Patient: sex F, age 39
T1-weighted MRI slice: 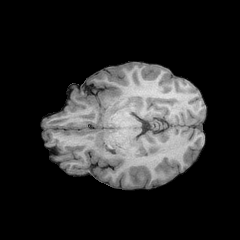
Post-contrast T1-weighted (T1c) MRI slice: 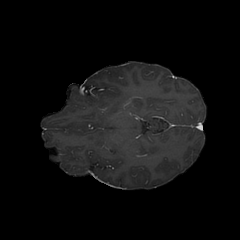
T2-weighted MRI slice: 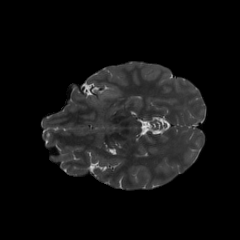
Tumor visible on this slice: yes
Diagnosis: Astrocytoma, IDH-mutant
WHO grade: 2